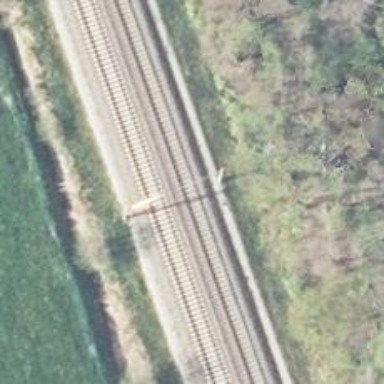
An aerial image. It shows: Milestone along the railway track with catenary mast.